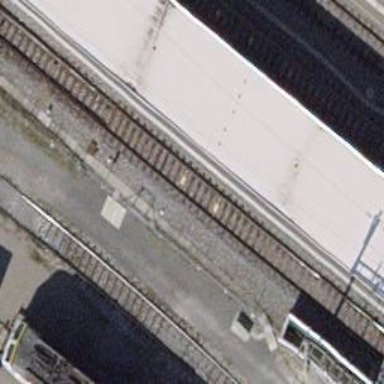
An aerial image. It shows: Public transport stop position along the railway.